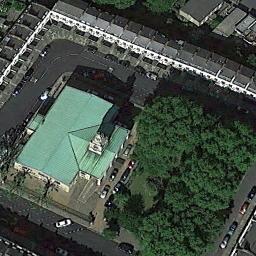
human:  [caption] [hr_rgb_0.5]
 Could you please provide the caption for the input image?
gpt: There is a church with blue roof on the open place next to the trees .

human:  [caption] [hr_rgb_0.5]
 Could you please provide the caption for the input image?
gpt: The green church with a tower is surrounded by other buildings and some trees .

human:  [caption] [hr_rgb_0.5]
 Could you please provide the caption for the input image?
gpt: This is a church, Made up of cyan and brown .

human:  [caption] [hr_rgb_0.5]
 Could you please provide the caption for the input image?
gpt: A church with a cyan roof, Surrounded by trees and parked vehicles .

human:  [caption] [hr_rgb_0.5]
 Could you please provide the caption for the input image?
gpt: There are many trees near the church .